Question: I'm writing a script to process a CSV file created on a non-Windows platform.
The CSV has a lot of columns, not all of which I want.
They are:
'''
TypeName: System.Management.Automation.PSCustomObject
Name
----
Equals
GetHashCode
GetType
ToString
AVGCPUTIME
AVG_CARDS_PN
AVG_CARDS_RD
AVG_ELAPSED
AVG_IO_TIME
AVG_LINES_PRNTD
AVG_OV_MEM
AVG_OV_MEM_INT
AVG_SAV_MEM
AVG_SAV_MEM_INT
BEGINDATE
BEGINTIME
CARDS_PN
CARDS_RD
CPUTIME
DCKEYIN
ELAPSED
ENDDATE
ENDTIME
IO_TIME
JOBNAME
JOBSTATUS
JOBTYPE
LINES_PRNTD
MANUAL
MIXNUM
OV_MEM
OV_MEM_INT
PCJOB
REFNUM
RUNTIME PARAMETERS ...
SAV_MEM
SAV_MEM_INT
SCHEDDATE
SCHEDTIME
SYSTEM
TASKNUM
USERCODE
'''
I have a problem selecting the property, 'RUNTIME PARAMETERS' - both of the following bits of code result in me having a column with the name I expect, but every value in that column is empty (I'm using 'Out-GridView' just now while writing the script, the final script will output data to a new file once I've filtered with 'Where-Object' etc to pull out only the info I need - the intention is for the PowerShell script to run as an automated process when the file lands on the server).
'''
$Inp = Import-Csv K:\LOGSTATS_ALLBATCH_20150602165021.CSV
$Inp| Select USERCODE,JOBNAME,MIXNUM,TASKNUM,BEGINDATE,BEGINTIME,ENDDATE,ENDTIME,DCKEYIN,MANUAL,JOBSTATUS,JOBTYPE,CPUTIME,IOTIME,ELAPSED,SYSTEM,"RUNTIME PARAMETERS"|OGV
$Inp = Import-Csv K:\LOGSTATS_ALLBATCH_20150602165021.CSV
$Inp| Select USERCODE,JOBNAME,MIXNUM,TASKNUM,BEGINDATE,BEGINTIME,ENDDATE,ENDTIME,DCKEYIN,MANUAL,JOBSTATUS,JOBTYPE,CPUTIME,IOTIME,ELAPSED,SYSTEM,@{Name="PARAMS";Expression={$_."RUNTIME PARAMETERS"}}|OGV
'''
Here's a sample of the input:
'''
"REFNUM","USERCODE","JOBNAME","MIXNUM","TASKNUM","BEGINDATE","BEGINTIME","ENDDATE","ENDTIME","SCHEDDATE","SCHEDTIME","DCKEYIN","MANUAL","PCJOB","JOBSTATUS","JOBTYPE","CPUTIME","AVGCPUTIME","IO_TIME","AVG_IO_TIME","ELAPSED","AVG_ELAPSED","SAV_MEM","AVG_SAV_MEM","OV_MEM","AVG_OV_MEM","SAV_MEM_INT","AVG_SAV_MEM_INT","OV_MEM_INT","AVG_OV_MEM_INT","LINES_PRNTD","AVG_LINES_PRNTD","CARDS_RD","AVG_CARDS_RD","CARDS_PN","AVG_CARDS_PN","SYSTEM","RUNTIME PARAMETERS"
<PHONE>,TEST ,CONTROLCARD ,09376,00000,20150601,0106,20150601,0106,20150601,0100,N,N,N,COMPLETEDOK ,SCHEDULED ,<PHONE>,<PHONE>,<PHONE>,<PHONE>, 0:00:00, 0:00:00,<PHONE>,<PHONE>,<PHONE>,<PHONE>,<PHONE>,<PHONE>,<PHONE>,<PHONE>,<PHONE>,<PHONE>,<PHONE>,<PHONE>,<PHONE>,<PHONE>,01234,"BETA" "INCR" "ALL"
'''
And here's an example of the output from the 2nd piece of code, piped through 'Format-List':
'''
USERCODE : TEST
JOBNAME : CONTROLCARD
MIXNUM : 09376
TASKNUM : 00000
BEGINDATE : 20150601
BEGINTIME : 0106
ENDDATE : 20150601
ENDTIME : 0106
DCKEYIN : N
MANUAL : N
JOBSTATUS : COMPLETEDOK
JOBTYPE : SCHEDULED
CPUTIME : <PHONE>
IOTIME :
ELAPSED : 0:00:00
SYSTEM : 01234
PARAMS :
'''
Any help understanding why I'm either not selecting the property with the space in it, or not seeing the values, would be greatly appreciated!
It seems the code was ok but there is a possible issue with the encoding of the header - adding screenshot from hex editor for @Ansgar Wiechers

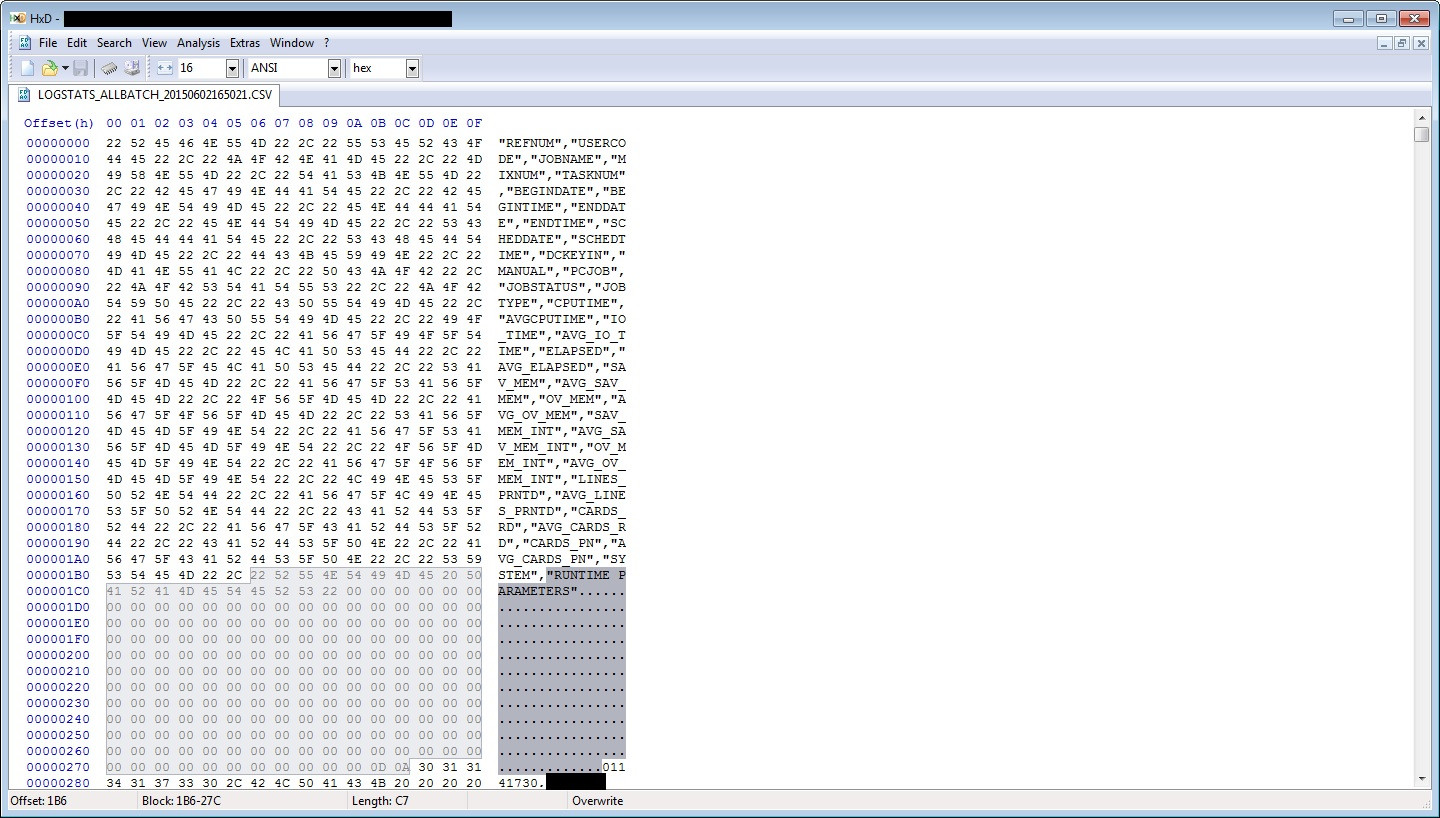
Answer: It seems your input file contains null characters that mess up your field names. You can remove them like this:
'''
$file = 'C:\path o\your.csv'
(Get-Content $file -Raw) -replace [string][char]0 | Set-Content $file
'''
Removing all null characters should be safe, since your file appears to be ASCII encoded (no BOM in your screenshot).
The removal operation took about a second when I tested it on a 13 MB sample file.
Do use this on Unicode encoded files (UTF-8, UTF-16, ...) or you'll end up with gibberish in your files.